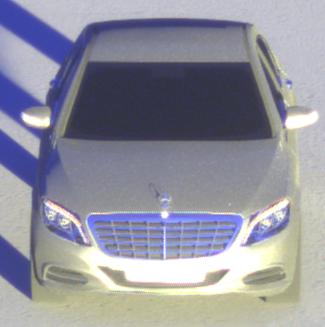
Make: Mercedes-Benz
Model: S 400 HYBRID
Detailed model: S-Class (222) Limousine
Model produced from: 2013/05
Model produced until: 2015/04
Doors: 4
Color: gray
Road condition: dry road
Daytime: sunrise or sunset
Contrast: high contrast